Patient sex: F
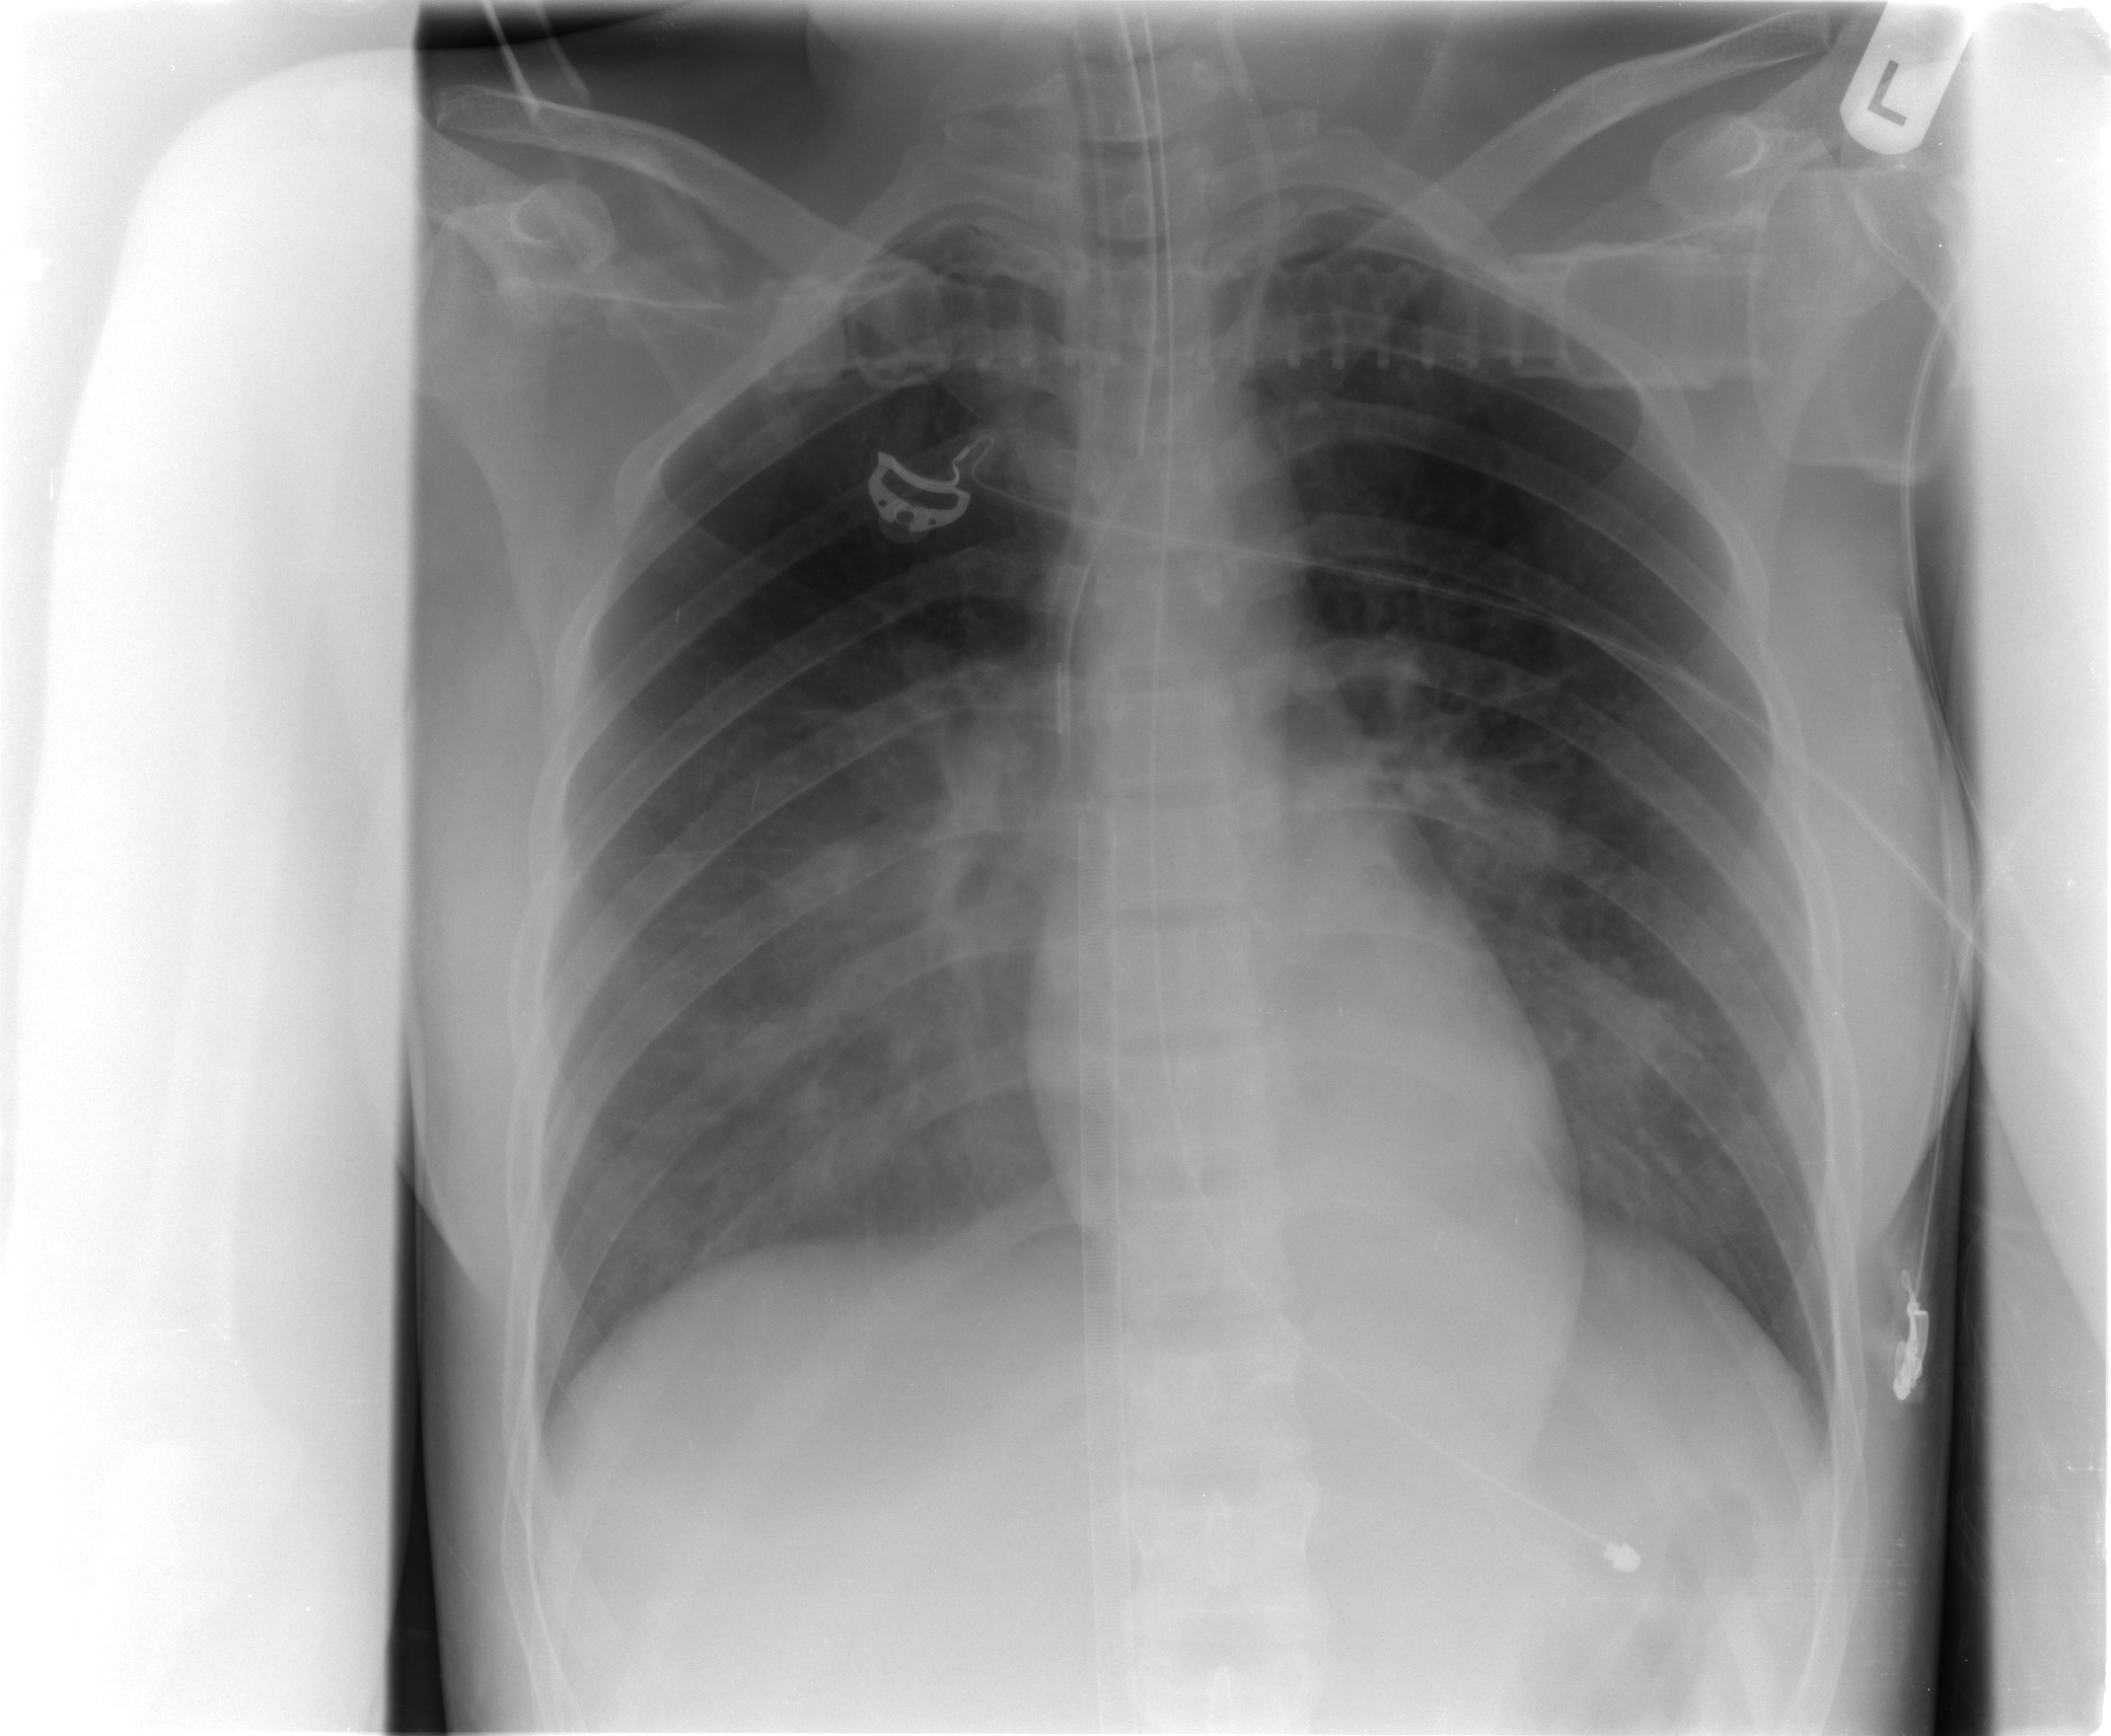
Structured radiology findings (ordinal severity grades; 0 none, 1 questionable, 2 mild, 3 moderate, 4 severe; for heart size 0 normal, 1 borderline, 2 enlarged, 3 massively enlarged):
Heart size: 0
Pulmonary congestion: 2
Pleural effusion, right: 0
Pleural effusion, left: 0
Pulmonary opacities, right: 3
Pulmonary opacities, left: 2
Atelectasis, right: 0
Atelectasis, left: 0